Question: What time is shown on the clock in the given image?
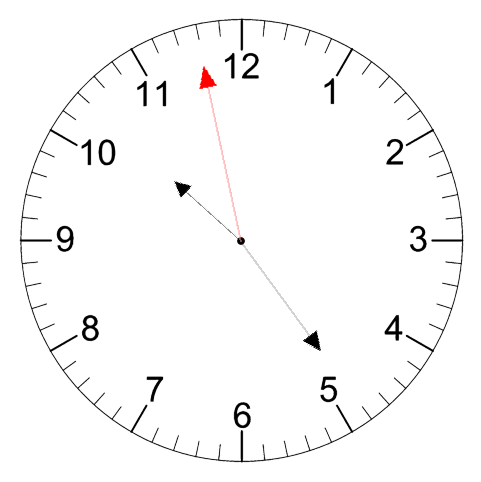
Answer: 10:23:58